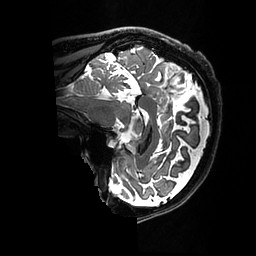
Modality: T2w
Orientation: sagittal
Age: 49
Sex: male
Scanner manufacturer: ge
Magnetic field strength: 3 T
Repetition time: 3.202 s
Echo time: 0.05892 s